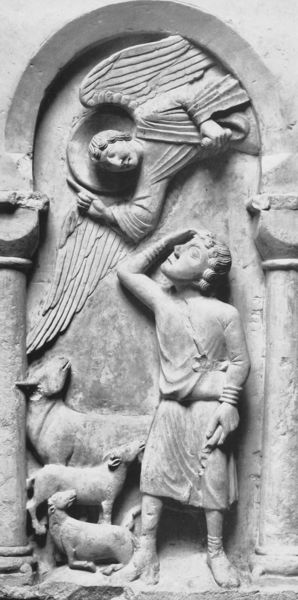
Titel: Chorschrankenreliefs aus Gustorf
Institution: Bonn, Rheinisches Landesmuseum
Schlagwörter: flügel, fuß, hand, himmel, kopf, mann, finger, geste, männer, säule, säulen, blick, hund, tier, tiere, rock, wand, arm, sockel, stein, kirche, gewand, haare, drei, engel, skulptur, relief, bein, füße, bogen, herde, kuh, rind, rundbogen, zeigefinger, durchgang, plastik, zeigen, nische, arkade, schaf, erschrecken, flug, kapitell, heiligenschein, nimbus, toga, erscheinung, schriftrolle, wandbild, david, schafe, ochse, stier, hirte, schäfer, verkündigung, drohen, ochs, romanisch, freske, würfelkapitell, jakob, kopfüber, suchend, hanad, warnen, gemand, 1100, hosianna, kelchkopfkapitell